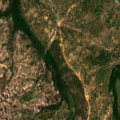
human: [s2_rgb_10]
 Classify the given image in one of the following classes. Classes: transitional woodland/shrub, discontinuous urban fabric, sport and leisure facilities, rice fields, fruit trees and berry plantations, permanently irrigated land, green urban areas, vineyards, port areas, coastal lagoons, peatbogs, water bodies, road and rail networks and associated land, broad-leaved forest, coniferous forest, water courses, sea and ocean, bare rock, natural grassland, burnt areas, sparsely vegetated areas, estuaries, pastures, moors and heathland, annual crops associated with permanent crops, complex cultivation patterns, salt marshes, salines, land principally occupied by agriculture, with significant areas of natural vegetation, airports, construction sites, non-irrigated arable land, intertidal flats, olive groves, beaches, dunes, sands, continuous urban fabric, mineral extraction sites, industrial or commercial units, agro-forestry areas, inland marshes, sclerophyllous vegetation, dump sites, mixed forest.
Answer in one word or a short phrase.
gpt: continuous urban fabric